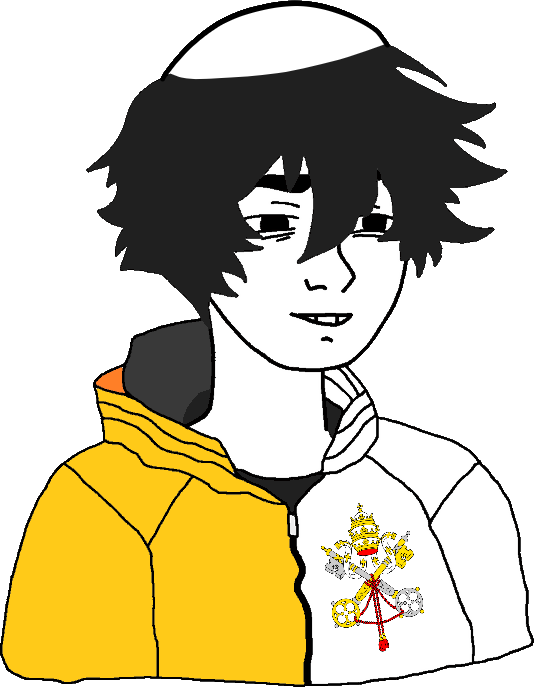
Label: 5_Twinkjak